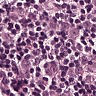
Metastatic tissue present: yes